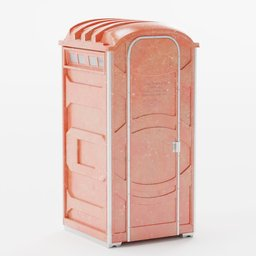
Label: architecture